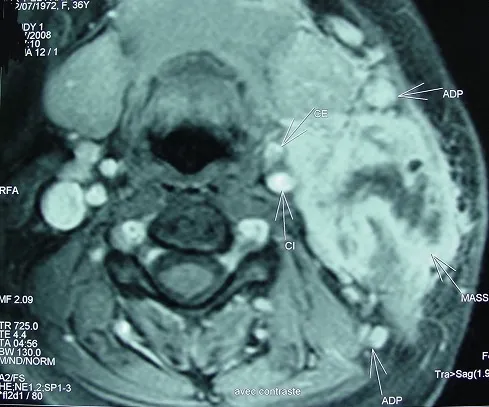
MRI: Heterogeneous mass of the left parotid lodge.
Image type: radiology (mri)